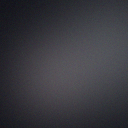
Screen state: off